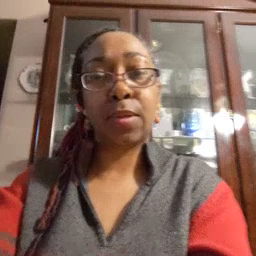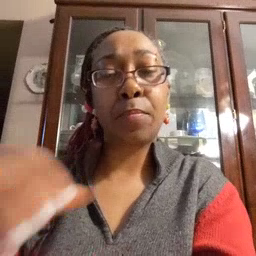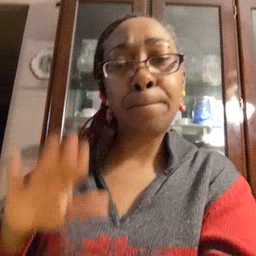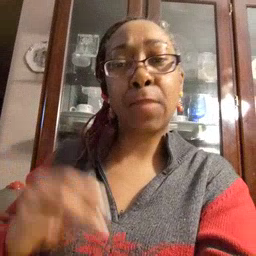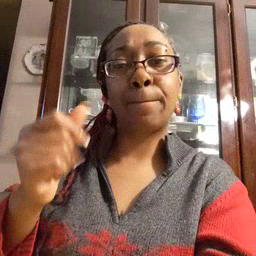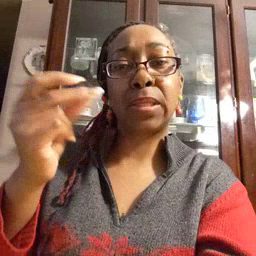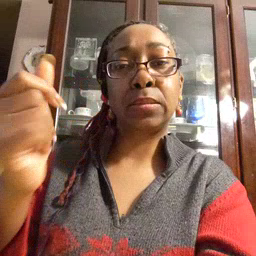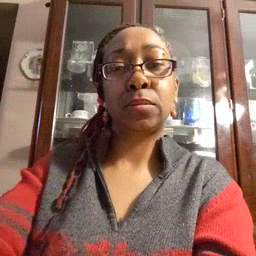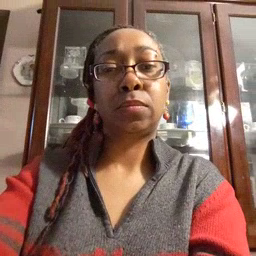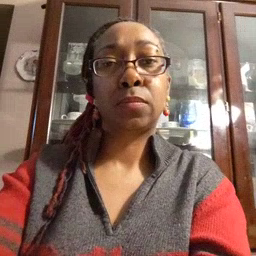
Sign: puppy